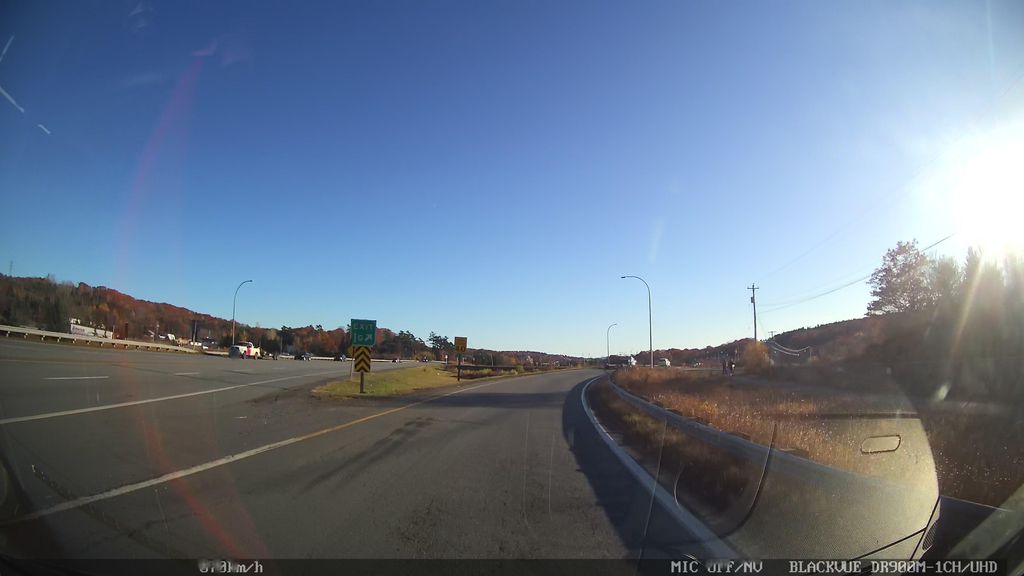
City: halifax